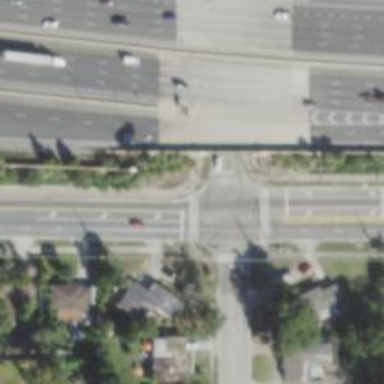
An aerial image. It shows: Marked crossing on footway.